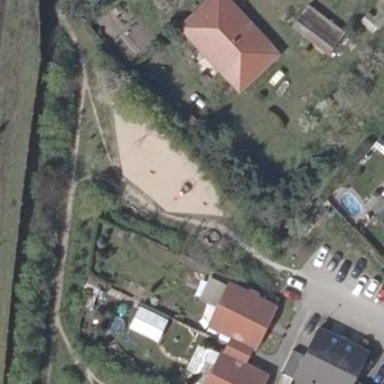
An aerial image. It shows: Playground area for leisure activities on the land.